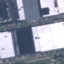
Land use / land cover class: Industrial